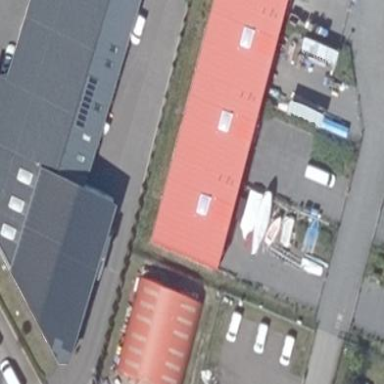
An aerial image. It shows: Industrial building with red metal skillion roof. The orientation of the roof is across the building.